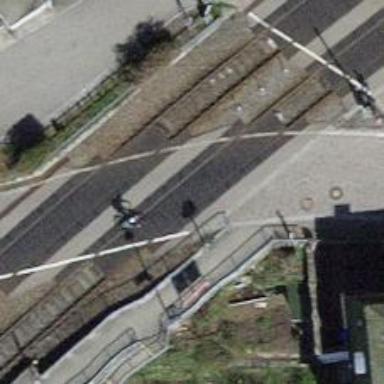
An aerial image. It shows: Level crossing with full barriers and lights.